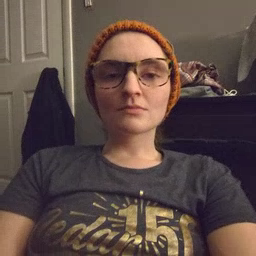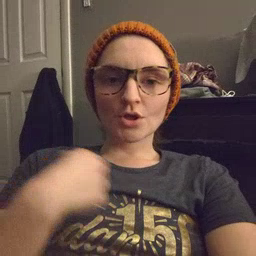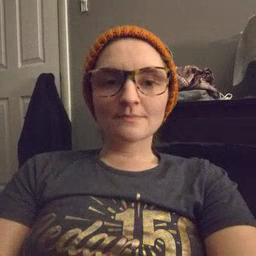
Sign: jacket